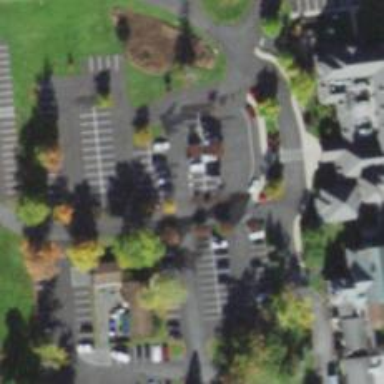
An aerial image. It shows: Parking space is available.